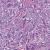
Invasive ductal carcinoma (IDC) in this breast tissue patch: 1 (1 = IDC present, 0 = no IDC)